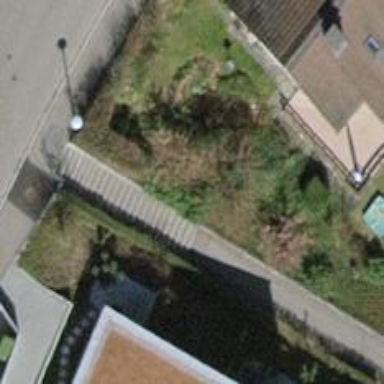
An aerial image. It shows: Road with steps.